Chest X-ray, AP view. Patient: 53 years old, sex F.
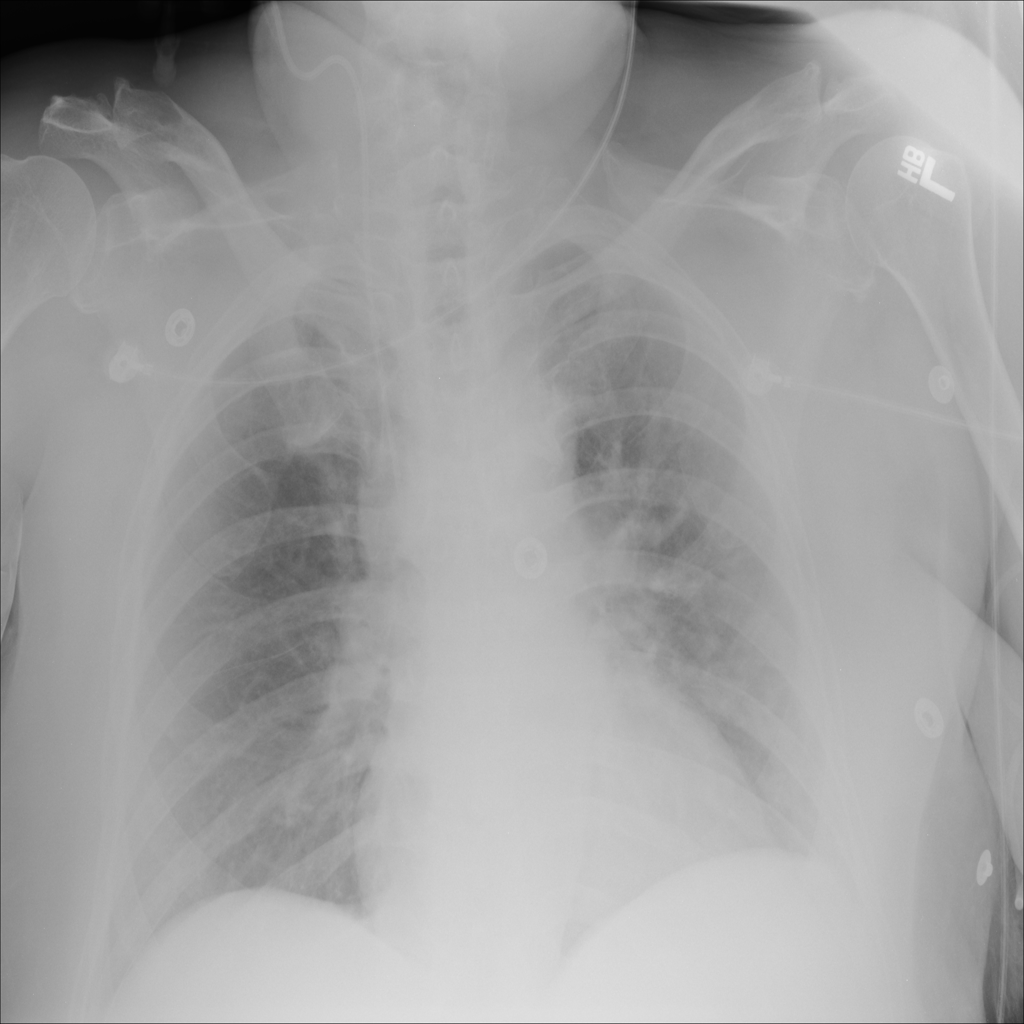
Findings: No Finding